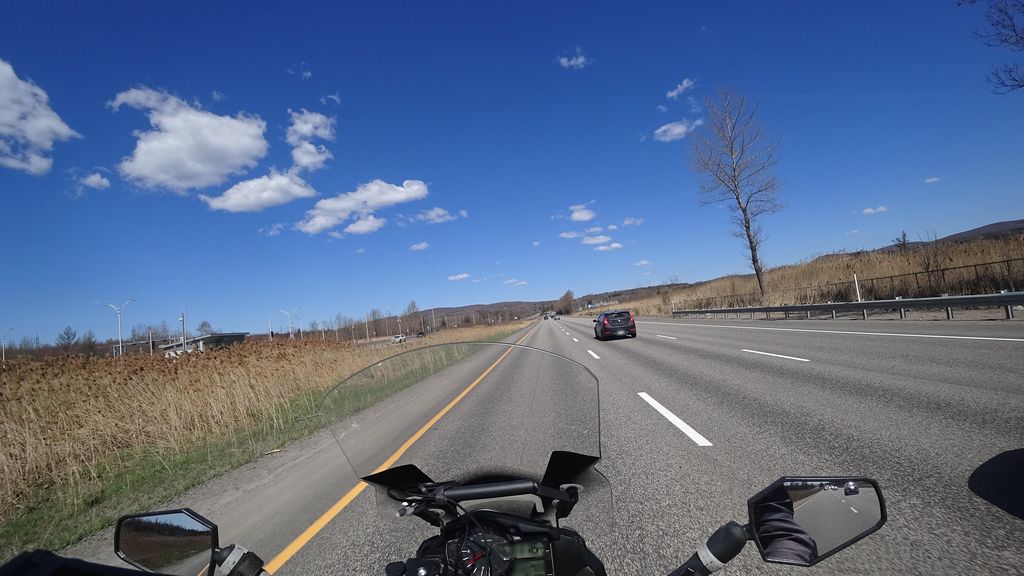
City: quebec_city